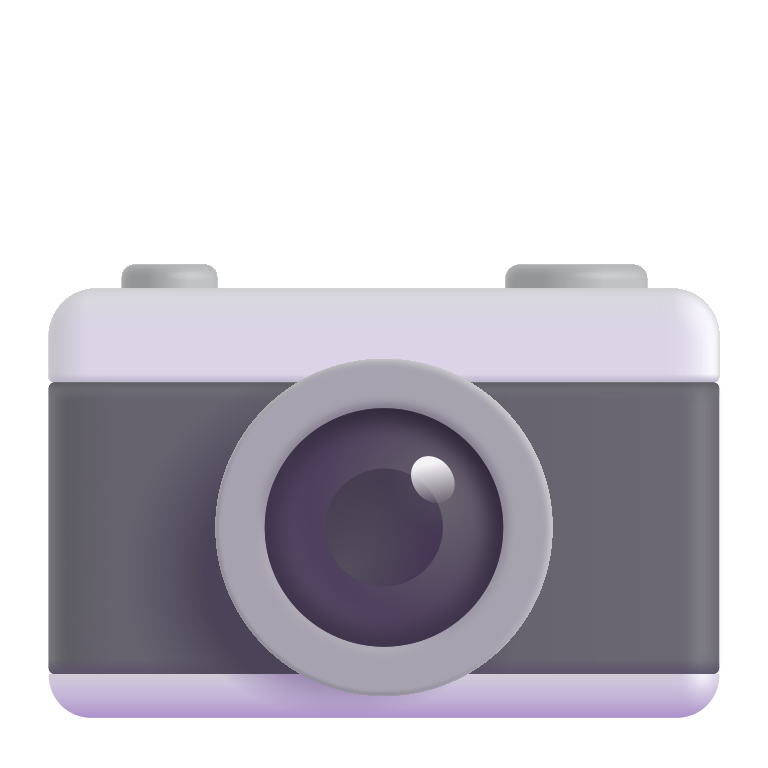
camera color